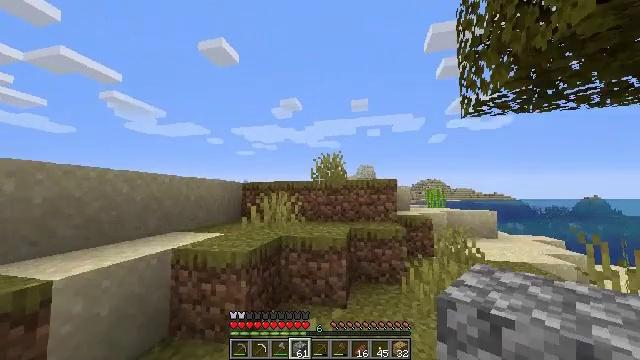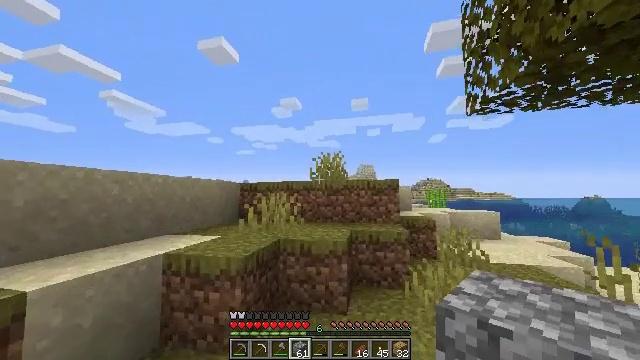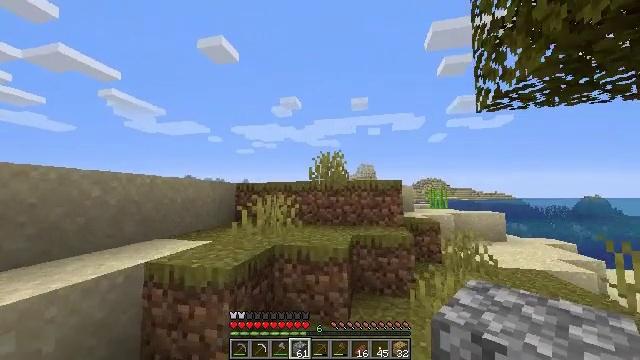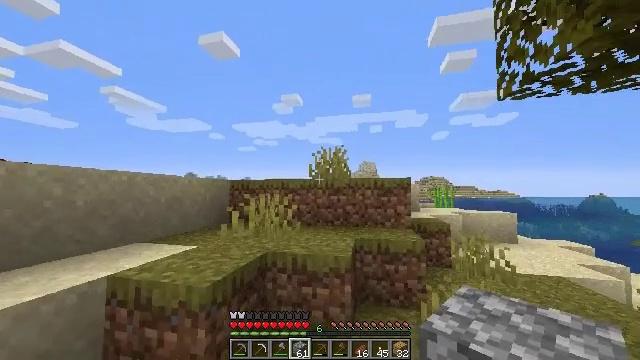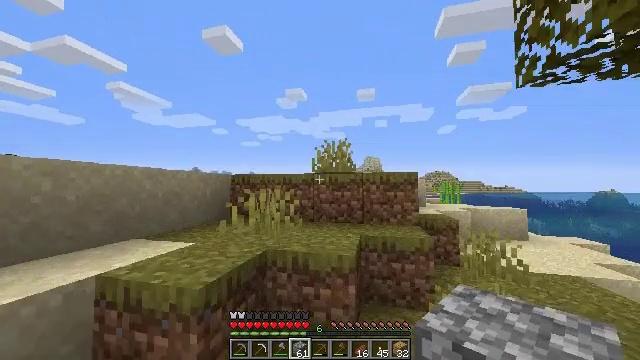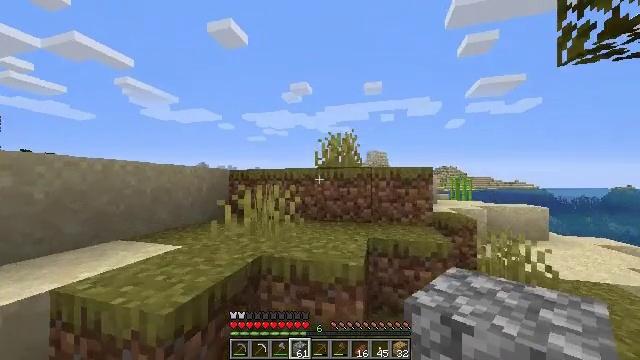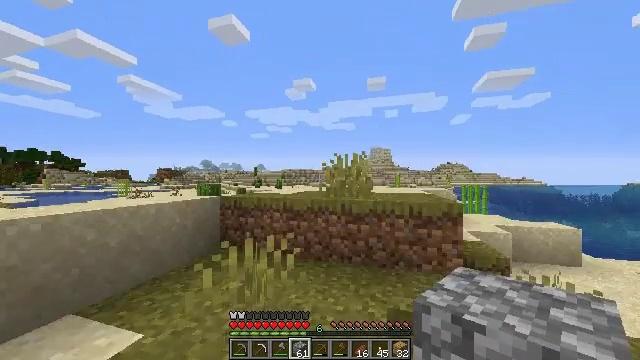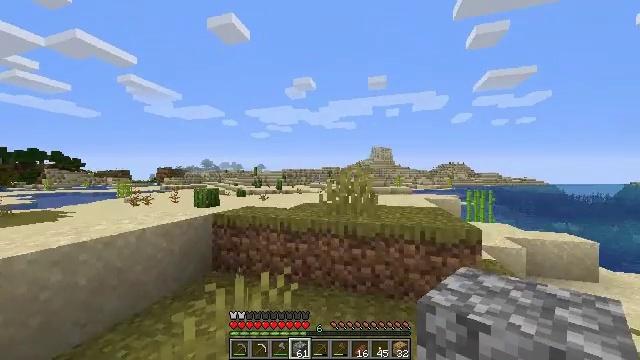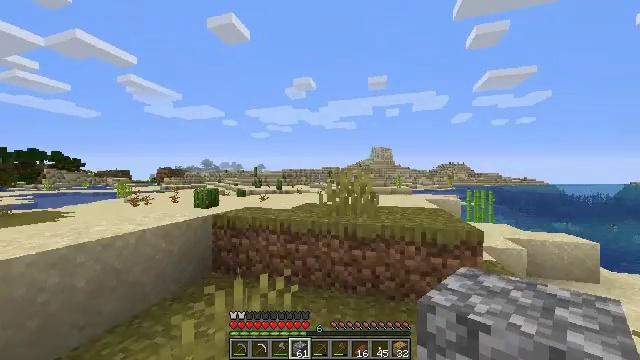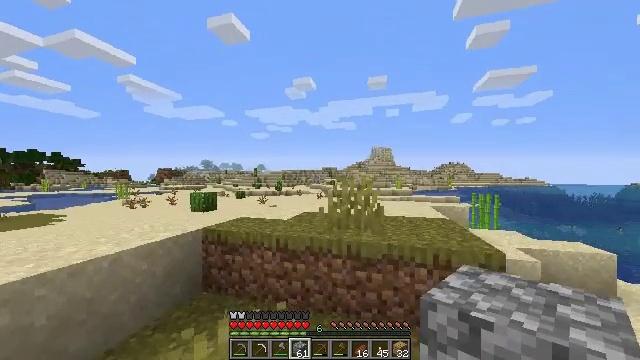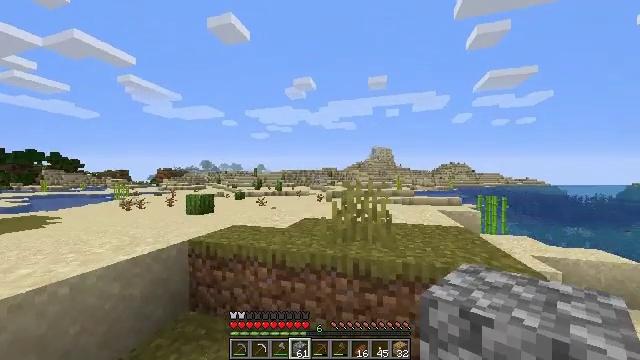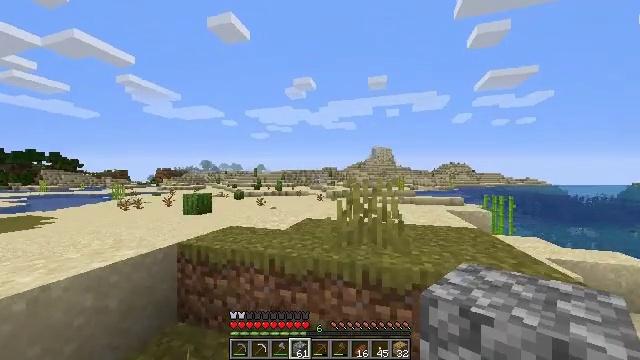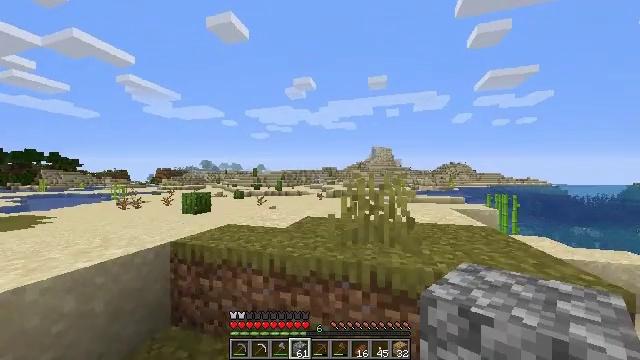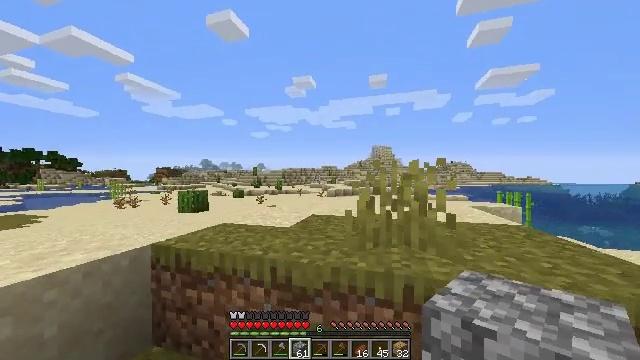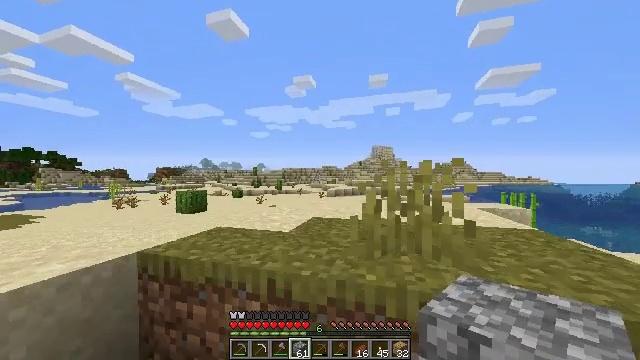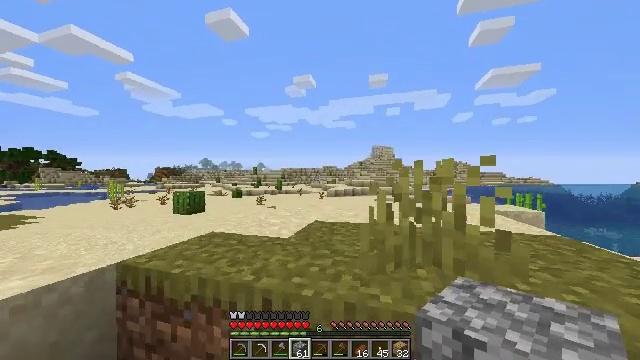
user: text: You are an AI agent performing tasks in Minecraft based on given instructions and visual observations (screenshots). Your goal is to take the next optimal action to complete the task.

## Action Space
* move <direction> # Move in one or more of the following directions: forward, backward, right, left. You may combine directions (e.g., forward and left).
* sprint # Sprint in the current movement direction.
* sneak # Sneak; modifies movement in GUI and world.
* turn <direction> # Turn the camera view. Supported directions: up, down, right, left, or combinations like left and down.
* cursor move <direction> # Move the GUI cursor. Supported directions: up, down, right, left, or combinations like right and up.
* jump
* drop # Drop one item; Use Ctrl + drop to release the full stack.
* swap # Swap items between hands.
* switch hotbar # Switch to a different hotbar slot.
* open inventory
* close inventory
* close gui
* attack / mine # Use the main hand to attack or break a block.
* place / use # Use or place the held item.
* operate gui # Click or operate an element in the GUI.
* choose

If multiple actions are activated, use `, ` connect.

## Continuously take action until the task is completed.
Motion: motion action
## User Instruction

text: Break the sand block.
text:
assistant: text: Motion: move forward, sprint
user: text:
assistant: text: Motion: move forward, sprint
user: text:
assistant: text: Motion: move forward, sprint
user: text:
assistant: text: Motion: move forward, sprint, turn left and down
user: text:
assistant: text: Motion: move forward, sprint, turn left and down, jump
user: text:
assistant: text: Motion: move forward, sprint, jump
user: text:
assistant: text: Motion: move forward, sprint, jump
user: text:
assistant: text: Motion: move forward, sprint, jump
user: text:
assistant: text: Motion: move forward and move left, sprint, jump
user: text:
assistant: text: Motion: move forward and move left, sprint
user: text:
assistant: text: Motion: move forward and move left, sprint
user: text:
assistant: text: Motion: move forward and move left, sprint
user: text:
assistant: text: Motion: move forward and move left, sprint
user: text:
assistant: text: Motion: move forward, sprint
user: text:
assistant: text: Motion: move forward, sprint
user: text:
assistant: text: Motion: move forward, sprint, jump
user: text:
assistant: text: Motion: move forward, sprint, jump
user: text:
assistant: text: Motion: move forward, sprint, jump
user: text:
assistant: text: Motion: move forward, sprint, jump
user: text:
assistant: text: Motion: move forward, sprint, jump
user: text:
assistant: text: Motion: move forward, sprint
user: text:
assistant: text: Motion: move forward, sprint
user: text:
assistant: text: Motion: move forward, sprint
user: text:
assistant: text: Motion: move forward, sprint
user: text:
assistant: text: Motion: move forward, sprint, turn down
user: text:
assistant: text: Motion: move forward, sprint, turn down
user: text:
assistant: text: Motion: move forward, sprint, turn down
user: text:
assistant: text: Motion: move forward, sprint
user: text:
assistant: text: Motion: move forward, sprint
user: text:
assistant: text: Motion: move forward, sprint